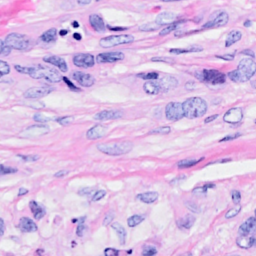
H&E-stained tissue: Breast